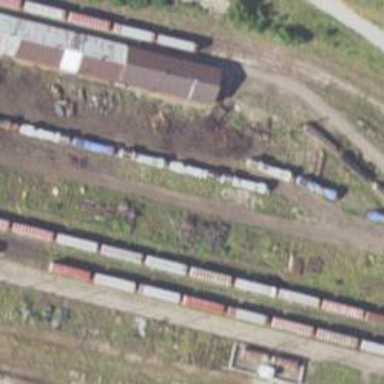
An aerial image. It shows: Rail spur service.